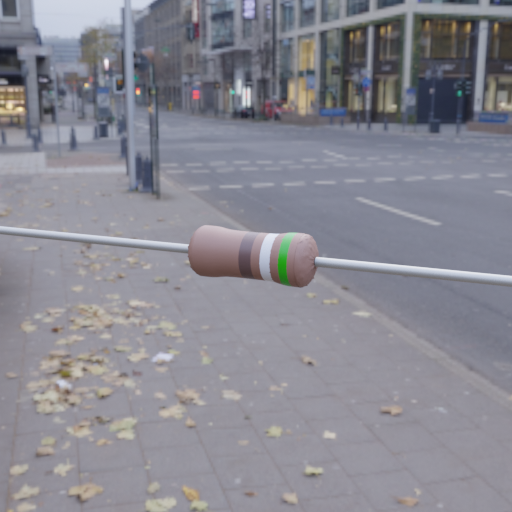
Resistor colour bands (in order): brown, white, green